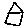
Label: house